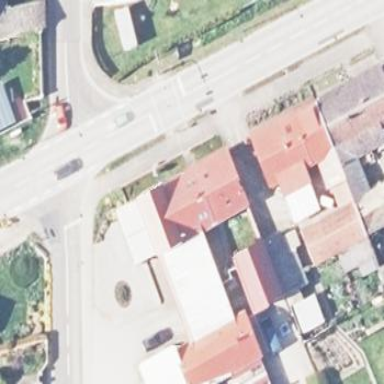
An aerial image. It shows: Simple house.